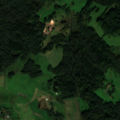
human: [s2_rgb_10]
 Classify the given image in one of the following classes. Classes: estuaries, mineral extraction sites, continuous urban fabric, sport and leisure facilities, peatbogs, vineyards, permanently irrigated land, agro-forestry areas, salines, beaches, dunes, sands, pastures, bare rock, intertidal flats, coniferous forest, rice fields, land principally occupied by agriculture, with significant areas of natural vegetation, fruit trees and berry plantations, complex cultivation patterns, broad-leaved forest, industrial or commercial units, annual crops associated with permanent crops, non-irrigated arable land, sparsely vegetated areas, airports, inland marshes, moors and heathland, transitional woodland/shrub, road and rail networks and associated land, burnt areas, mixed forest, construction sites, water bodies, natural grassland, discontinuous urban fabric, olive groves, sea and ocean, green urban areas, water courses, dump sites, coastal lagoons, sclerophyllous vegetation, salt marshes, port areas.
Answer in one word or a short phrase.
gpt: pastures, land principally occupied by agriculture, with significant areas of natural vegetation, broad-leaved forest, mixed forest